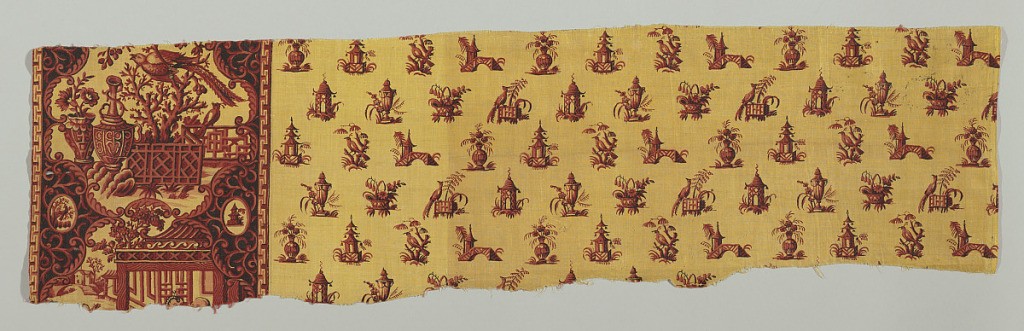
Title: Fragment
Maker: Bannister Hall Printworks
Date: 1804–06
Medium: cotton Technique: block printed on plain weave; three blue warp threads in each selvage
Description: Printed fragment with a wide border of Chinoiserie motifs and in an allover pattern of pagodas, birds on a tree and vase with flowers. Printed in red on a yellow ground.